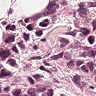
Metastatic tissue present: yes